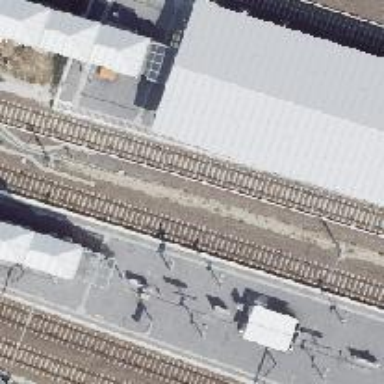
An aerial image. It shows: Railway signal.